Interaction volume radius: 5 \u00c5
Interaction volume height: 20 \u00c5
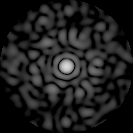
Disorder parameter: 0.8041